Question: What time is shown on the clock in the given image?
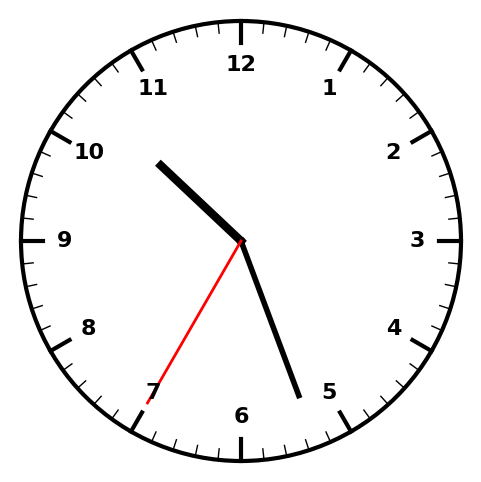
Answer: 10:26:35